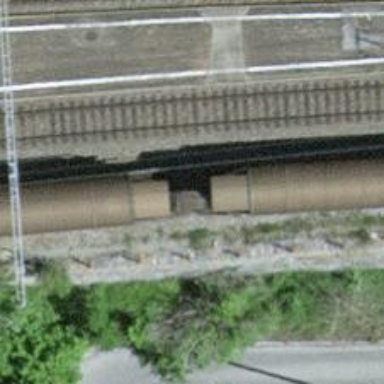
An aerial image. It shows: Single-track electrified railway siding with contact line for service.